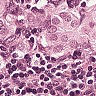
Metastatic tissue present: yes